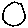
Label: circle